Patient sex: F
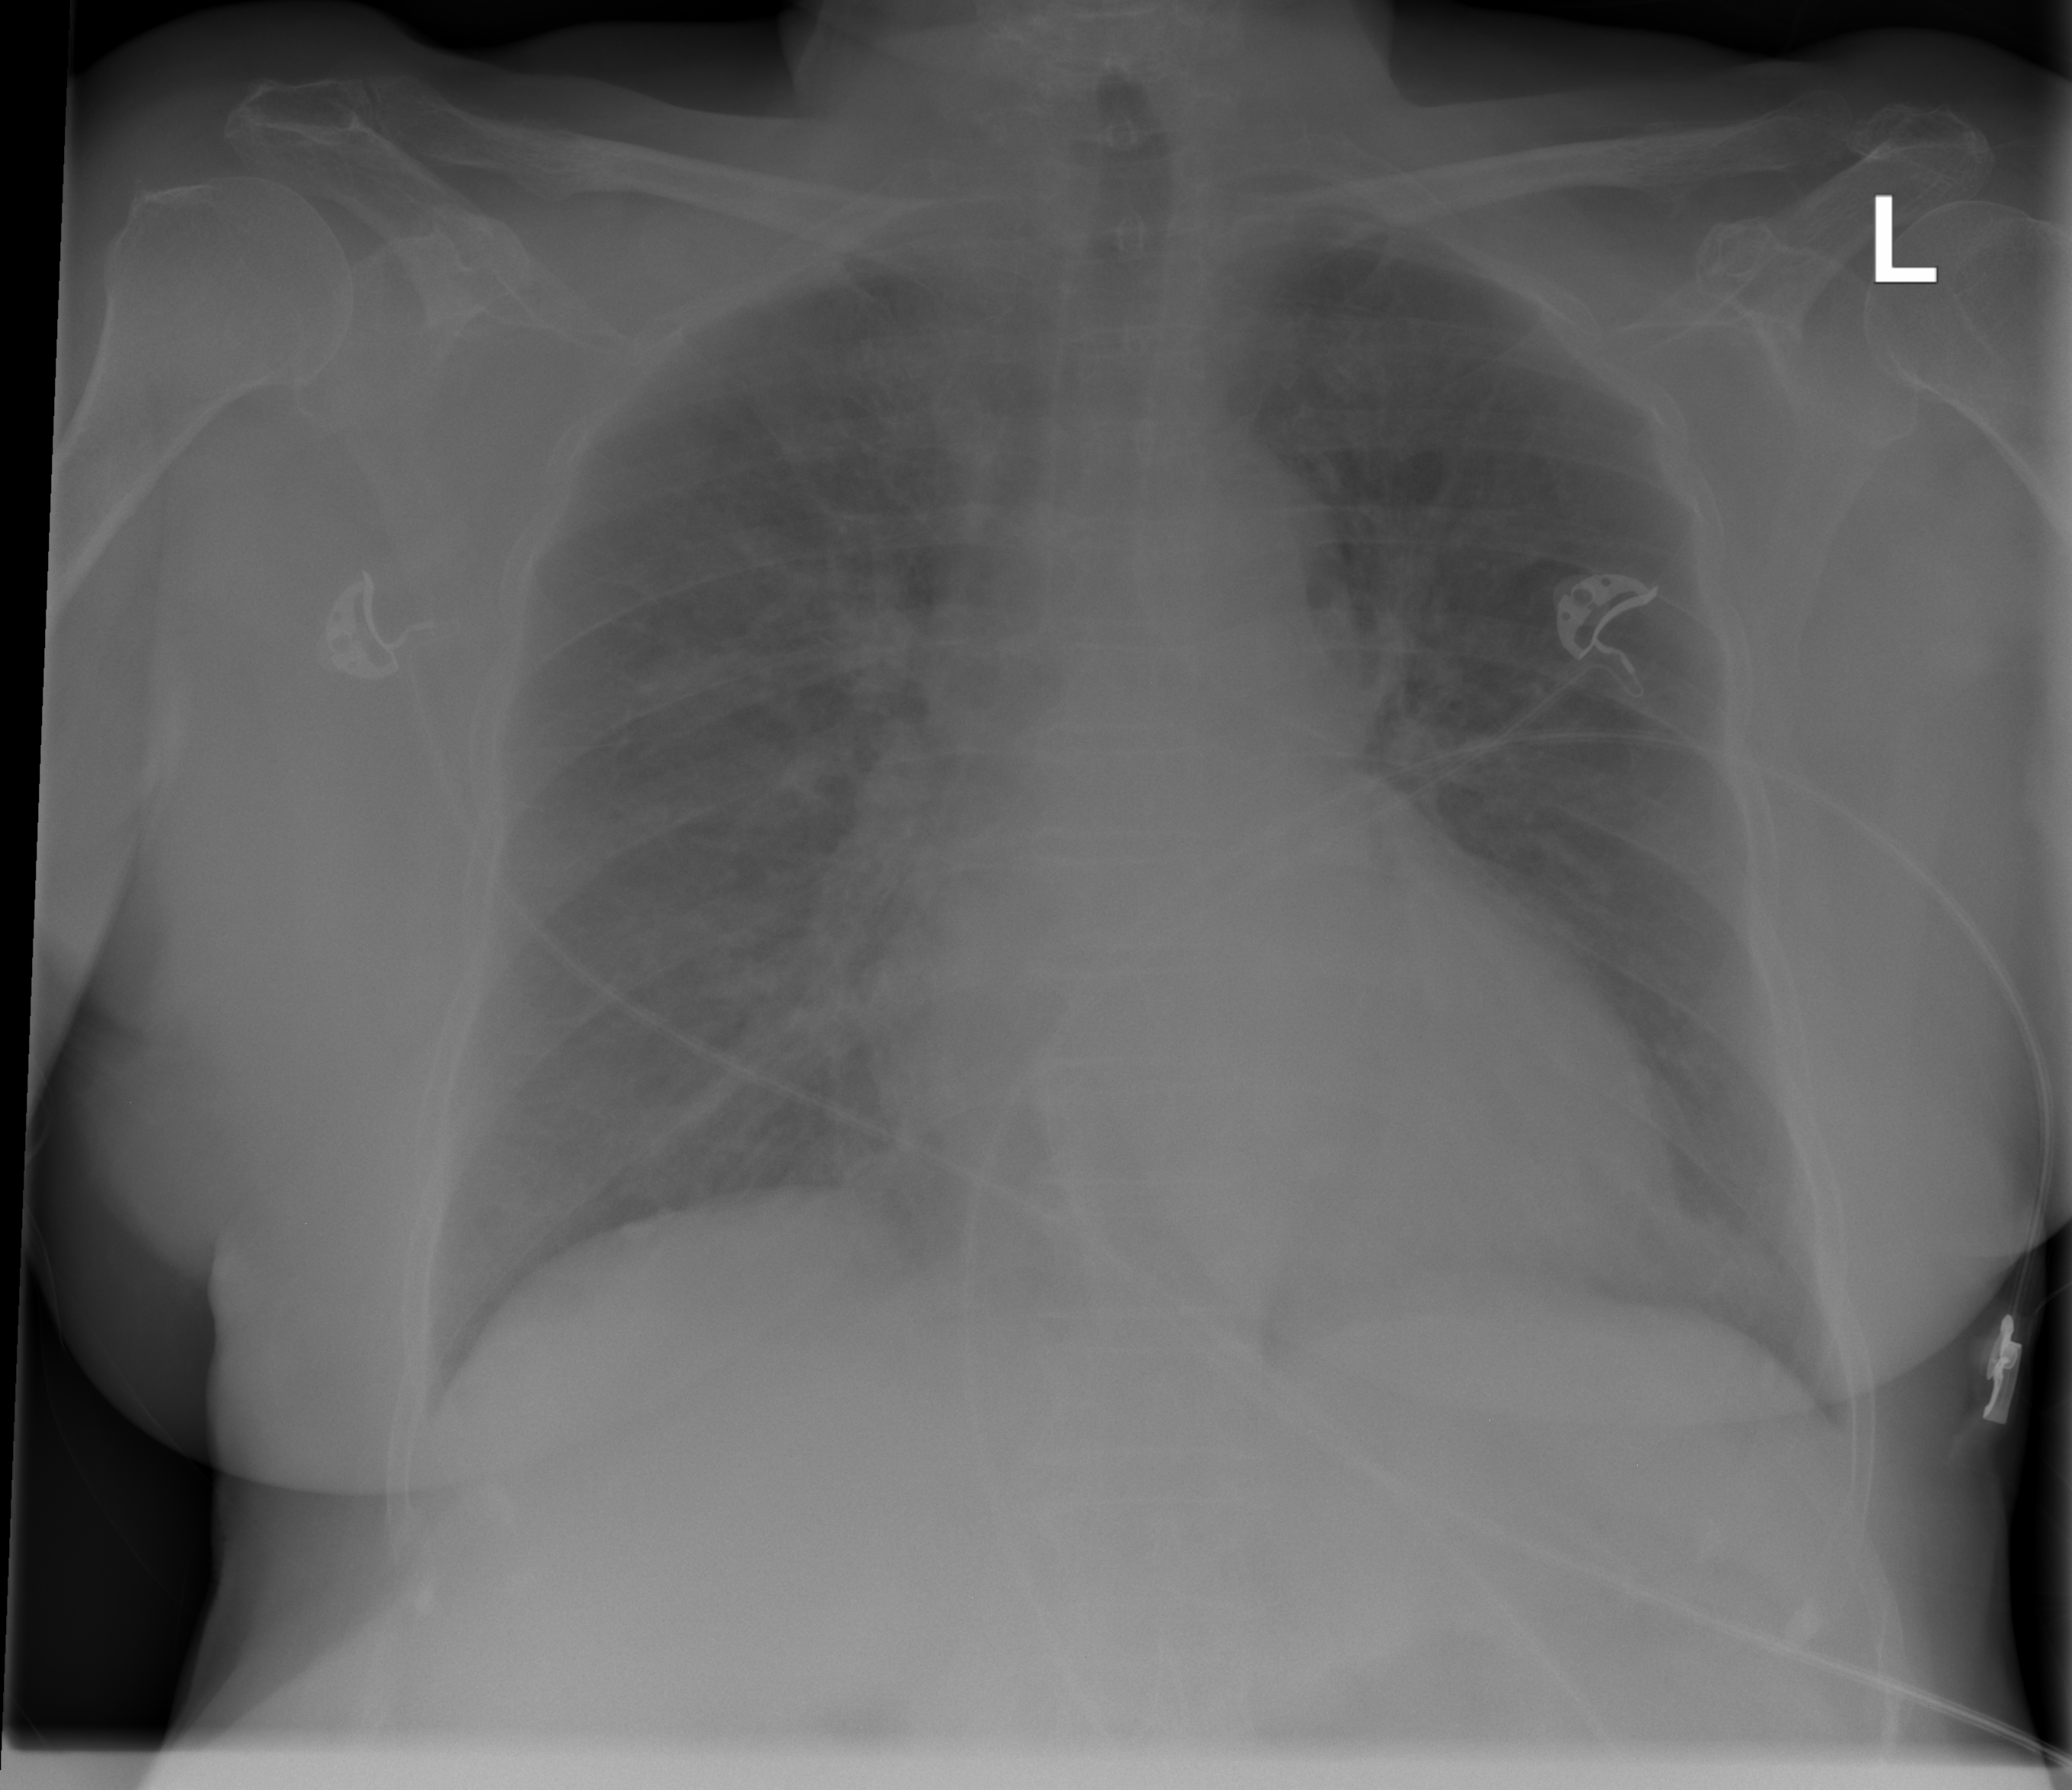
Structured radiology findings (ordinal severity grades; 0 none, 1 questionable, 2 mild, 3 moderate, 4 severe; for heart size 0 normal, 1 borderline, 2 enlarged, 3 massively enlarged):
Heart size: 2
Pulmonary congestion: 3
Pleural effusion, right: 0
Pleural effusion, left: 0
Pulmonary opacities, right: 2
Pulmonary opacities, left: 2
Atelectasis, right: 2
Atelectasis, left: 0